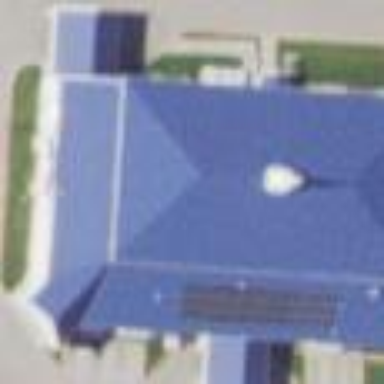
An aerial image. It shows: Building that serves as place of worship.